Interaction volume radius: 10 \u00c5
Interaction volume height: 10 \u00c5
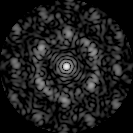
Disorder parameter: 0.6225